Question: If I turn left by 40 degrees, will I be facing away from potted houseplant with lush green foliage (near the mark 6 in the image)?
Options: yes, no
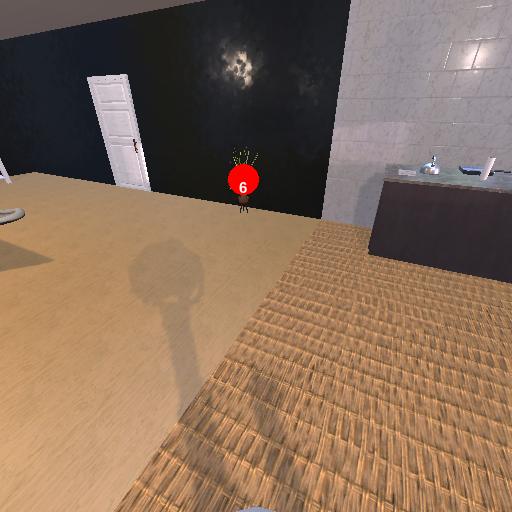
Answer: yes